Aerial crown-view tile of a tropical tree (Barro Colorado Island, Panama), acquired 20241216:
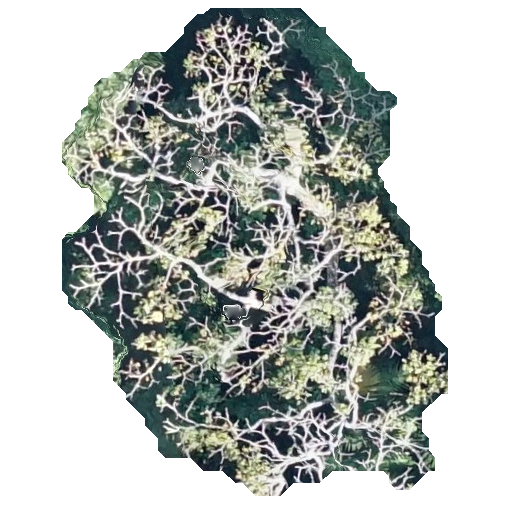
Species: Pseudobombax septenatum
GBIF accepted scientific name: Pseudobombax septenatum
Crown area: 198.794 m²